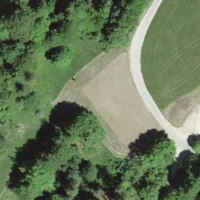
EUNIS habitat code: 44
Species observed at this site:
Tussilago farfara